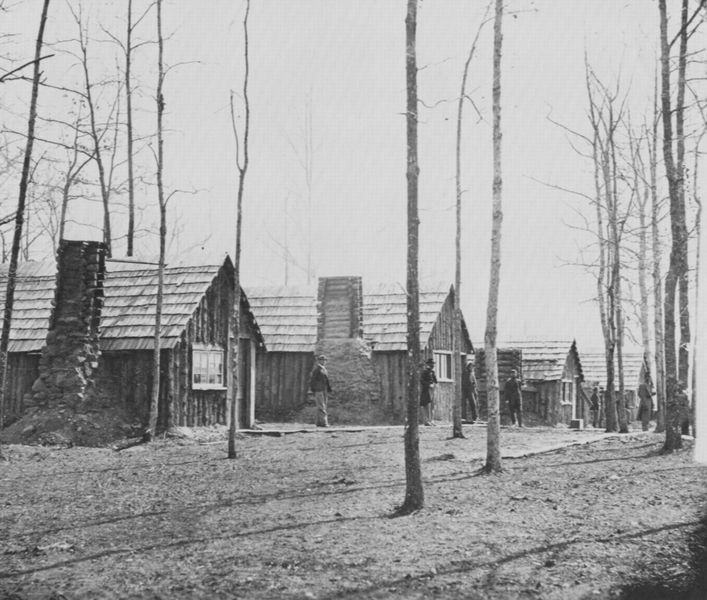
Titel: Lager der 50. New York Pionierkompanie
Künstler: Mathew B. Brady
Schlagwörter: baum, himmel, mann, schatten, weiß, bäume, landschaft, menschen, abend, fenster, grau, holz, hut, hüte, licht, männer, schwarz, tür, dach, gebäude, gras, haus, wiese, alt, stehen, steine, birken, erde, feld, häuser, morgen, natur, stamm, hütte, sonne, boden, wald, kamin, kamine, ofen, schornstein, modell, russland, dächer, schornsteine, ziegel, kahl, klein, herbst, hütten, winter, arbeiter, stämme, soldaten, einfach, foto, fotografie, photographie, schwarz weiss, wolkig, fichte, photo, gefängnis, holzhütte, gefangene, karg, siedlung, holzhaus, schindeln, kaserne, lager, wei´, einstöckig, reihenhaus, holzhütten, schwarzwald, skandinavien, flüchtlinge, farm, shcwarz, baracken, blockhäuser, weinter, blockhütten, 20. jahrhundert, kz, schwarz#, holzbaracken